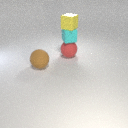
large red rubber sphere behind large brown rubber sphere